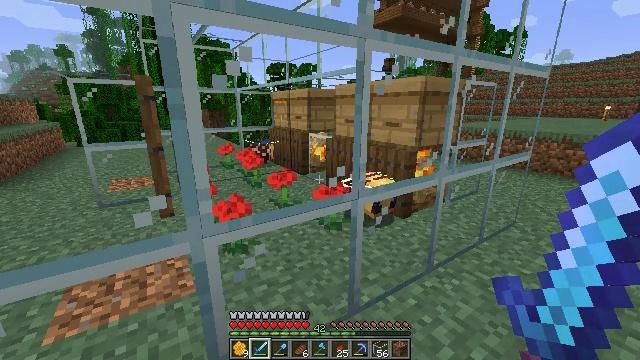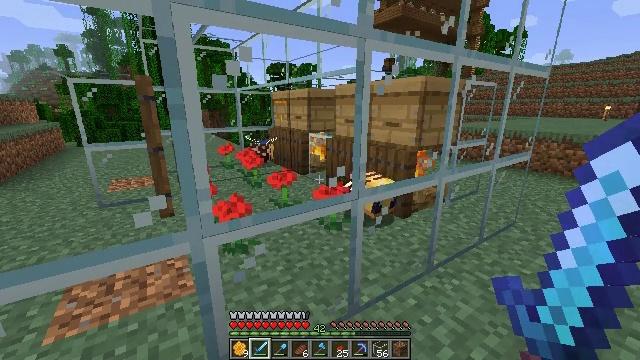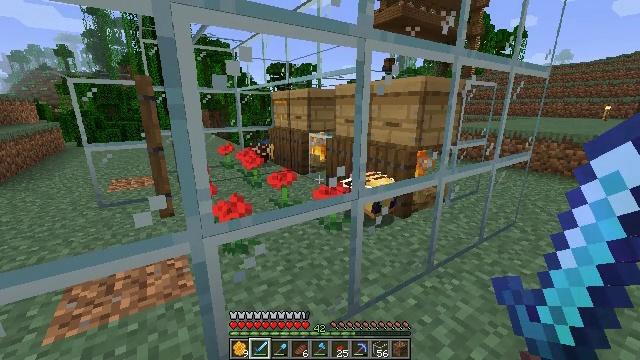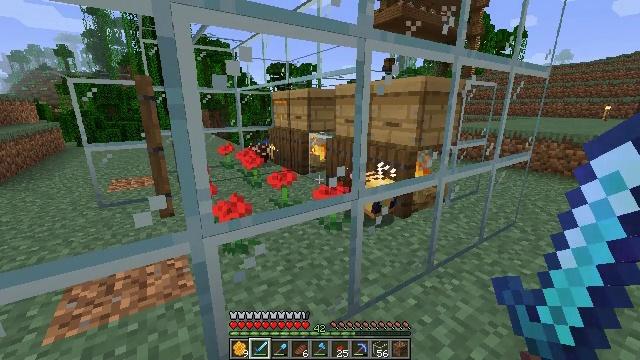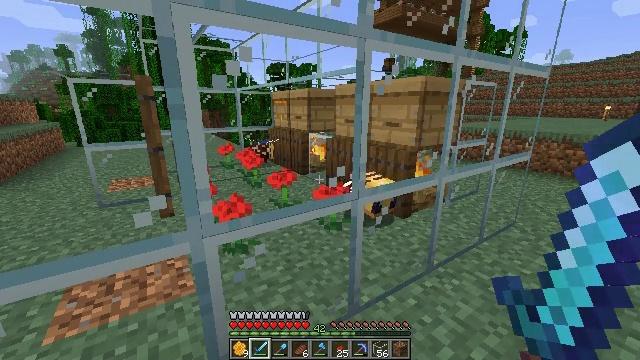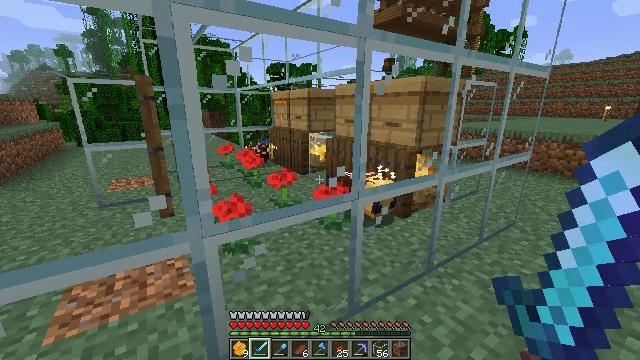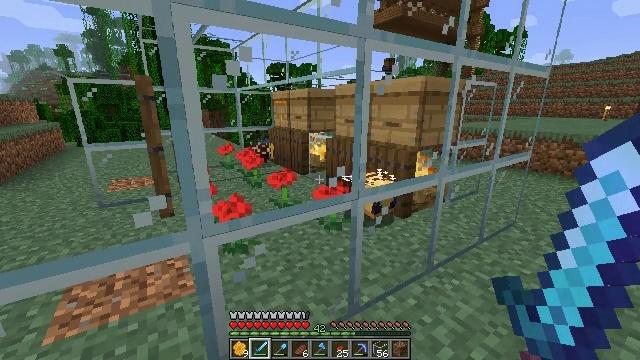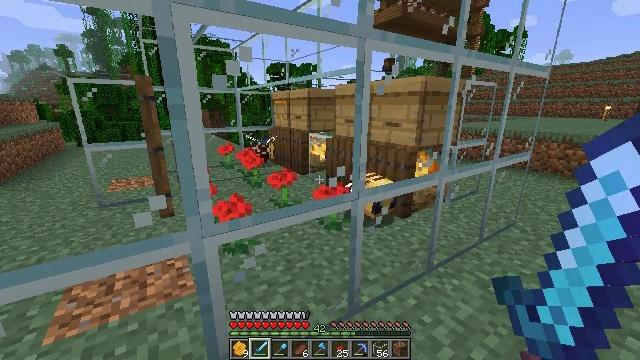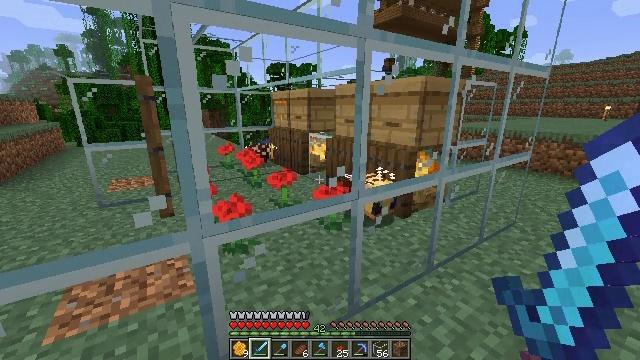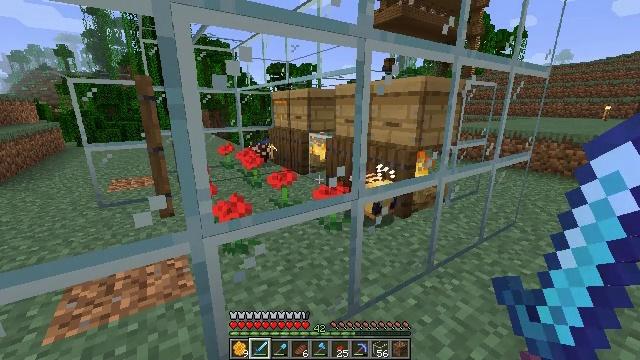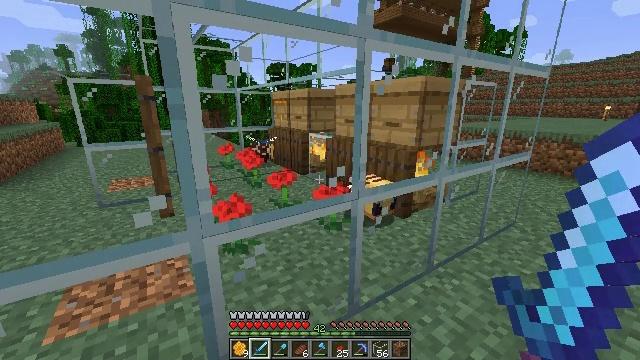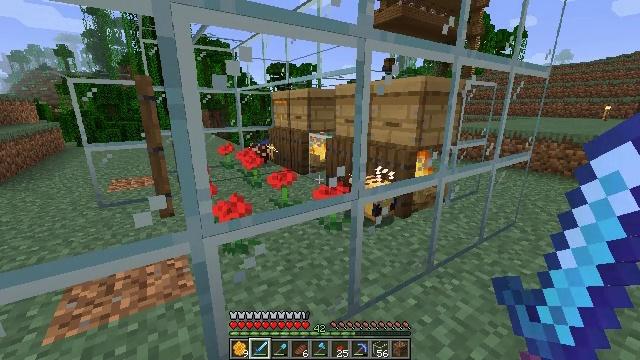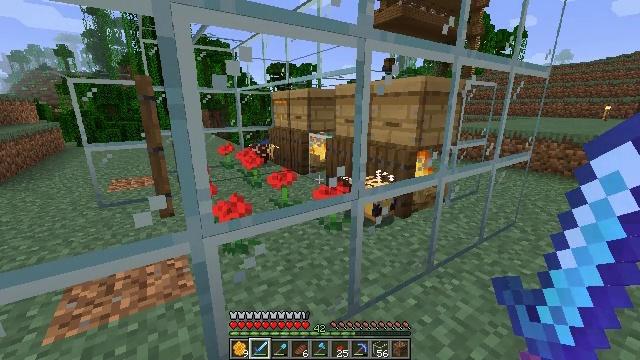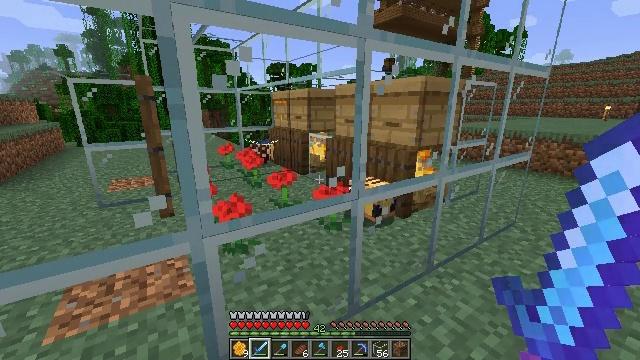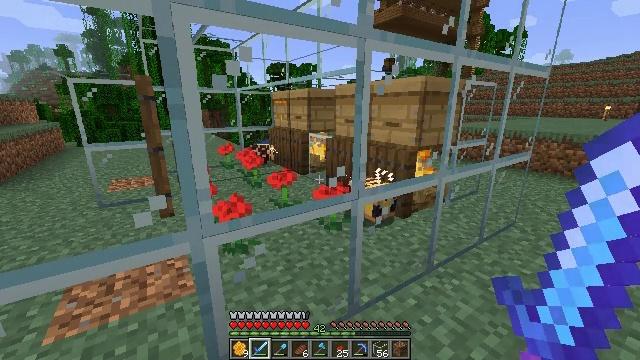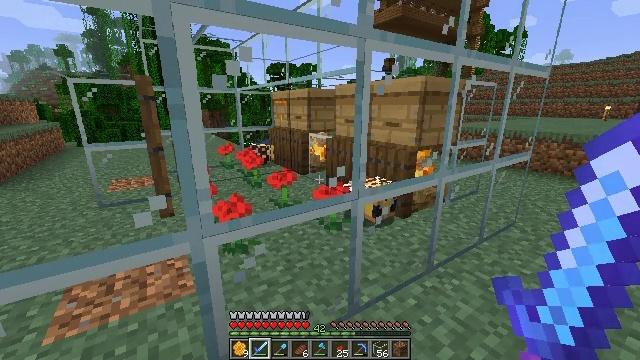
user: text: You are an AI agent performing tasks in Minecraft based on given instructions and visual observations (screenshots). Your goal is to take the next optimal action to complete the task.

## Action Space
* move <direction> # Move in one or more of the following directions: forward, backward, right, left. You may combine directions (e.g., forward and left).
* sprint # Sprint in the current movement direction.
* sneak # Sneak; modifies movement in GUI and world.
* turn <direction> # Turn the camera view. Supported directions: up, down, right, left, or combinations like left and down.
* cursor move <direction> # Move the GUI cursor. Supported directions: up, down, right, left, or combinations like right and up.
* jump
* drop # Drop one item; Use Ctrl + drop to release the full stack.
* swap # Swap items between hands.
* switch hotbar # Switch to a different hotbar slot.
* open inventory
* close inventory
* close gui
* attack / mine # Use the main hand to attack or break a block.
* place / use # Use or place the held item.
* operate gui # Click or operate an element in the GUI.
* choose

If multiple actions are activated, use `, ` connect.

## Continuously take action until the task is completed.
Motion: motion action
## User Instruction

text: Mine the beehive on the tree.
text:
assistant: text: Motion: no_op
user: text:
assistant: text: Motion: no_op
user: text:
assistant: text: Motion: no_op
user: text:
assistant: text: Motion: no_op
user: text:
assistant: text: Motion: no_op
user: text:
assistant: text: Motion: no_op
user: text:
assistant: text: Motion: no_op
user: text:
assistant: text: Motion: no_op
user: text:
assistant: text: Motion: no_op
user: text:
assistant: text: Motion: no_op
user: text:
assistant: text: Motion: no_op
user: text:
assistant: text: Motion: no_op
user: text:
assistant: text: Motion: no_op
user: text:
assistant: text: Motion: no_op
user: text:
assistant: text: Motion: no_op
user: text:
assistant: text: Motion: no_op
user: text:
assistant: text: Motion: no_op
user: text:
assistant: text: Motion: no_op
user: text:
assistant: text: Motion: no_op
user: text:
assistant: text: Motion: no_op
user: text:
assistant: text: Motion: no_op
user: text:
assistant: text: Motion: no_op
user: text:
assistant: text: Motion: no_op
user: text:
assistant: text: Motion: no_op
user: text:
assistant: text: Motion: no_op
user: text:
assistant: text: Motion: no_op
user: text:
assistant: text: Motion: no_op
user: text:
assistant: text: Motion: no_op
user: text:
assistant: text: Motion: no_op
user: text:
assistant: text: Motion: no_op